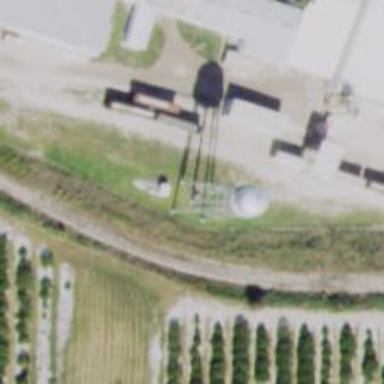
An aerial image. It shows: Water tower that is man-made.